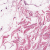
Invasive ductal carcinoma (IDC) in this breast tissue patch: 0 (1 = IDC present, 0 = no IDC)